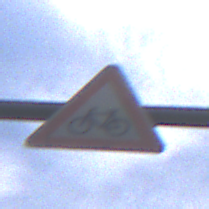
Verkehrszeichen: RadverkehrRechts
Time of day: Midday
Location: Outdoor (Nature)
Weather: PartlyCloudy
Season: NotSpecified
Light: Natural